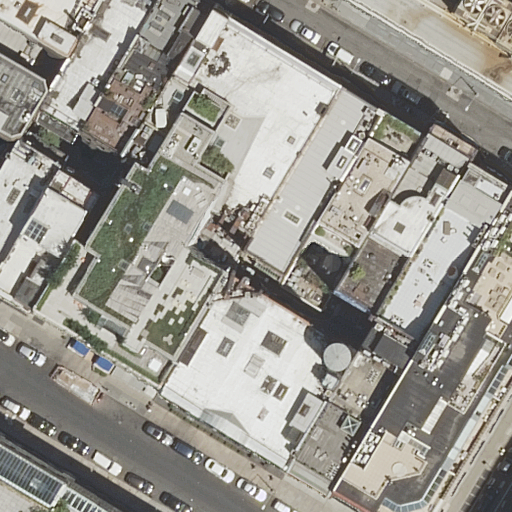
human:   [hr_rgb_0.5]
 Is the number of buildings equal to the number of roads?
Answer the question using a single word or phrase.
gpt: no

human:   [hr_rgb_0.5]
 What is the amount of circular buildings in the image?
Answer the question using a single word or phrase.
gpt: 0

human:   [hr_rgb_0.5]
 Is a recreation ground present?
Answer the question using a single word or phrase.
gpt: no

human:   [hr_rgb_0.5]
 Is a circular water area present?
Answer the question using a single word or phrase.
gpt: no

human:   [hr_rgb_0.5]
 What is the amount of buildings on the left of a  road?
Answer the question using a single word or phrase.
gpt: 12

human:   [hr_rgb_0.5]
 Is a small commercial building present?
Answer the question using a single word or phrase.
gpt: no

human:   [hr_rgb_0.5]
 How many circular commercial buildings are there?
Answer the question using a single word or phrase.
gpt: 0

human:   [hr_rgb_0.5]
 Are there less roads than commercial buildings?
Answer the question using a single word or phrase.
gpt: no

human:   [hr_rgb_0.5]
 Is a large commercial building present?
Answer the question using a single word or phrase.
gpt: no

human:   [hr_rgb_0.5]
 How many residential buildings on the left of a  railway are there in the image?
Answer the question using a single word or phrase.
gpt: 0

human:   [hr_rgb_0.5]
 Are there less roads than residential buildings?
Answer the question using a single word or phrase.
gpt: yes

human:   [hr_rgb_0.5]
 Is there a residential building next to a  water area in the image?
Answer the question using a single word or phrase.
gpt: no

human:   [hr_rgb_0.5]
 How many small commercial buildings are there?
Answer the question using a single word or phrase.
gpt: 0

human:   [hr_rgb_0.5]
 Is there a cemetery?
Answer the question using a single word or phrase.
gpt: no

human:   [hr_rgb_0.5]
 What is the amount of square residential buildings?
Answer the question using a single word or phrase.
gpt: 0

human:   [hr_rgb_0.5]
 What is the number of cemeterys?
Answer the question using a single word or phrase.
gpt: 0

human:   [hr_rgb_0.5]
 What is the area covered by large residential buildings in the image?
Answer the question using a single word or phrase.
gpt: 8277m2

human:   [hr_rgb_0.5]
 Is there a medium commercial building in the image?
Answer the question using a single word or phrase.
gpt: no

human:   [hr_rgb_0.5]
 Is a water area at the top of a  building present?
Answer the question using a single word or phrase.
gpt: no

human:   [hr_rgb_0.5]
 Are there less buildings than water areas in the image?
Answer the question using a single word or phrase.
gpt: no

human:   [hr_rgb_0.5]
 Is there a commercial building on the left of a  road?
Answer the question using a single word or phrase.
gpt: no

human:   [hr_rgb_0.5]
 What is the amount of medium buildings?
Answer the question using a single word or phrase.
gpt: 8

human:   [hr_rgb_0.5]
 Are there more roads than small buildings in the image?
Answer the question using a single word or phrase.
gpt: no

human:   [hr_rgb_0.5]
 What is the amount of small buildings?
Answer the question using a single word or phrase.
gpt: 4

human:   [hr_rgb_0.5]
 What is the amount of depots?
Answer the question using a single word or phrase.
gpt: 0

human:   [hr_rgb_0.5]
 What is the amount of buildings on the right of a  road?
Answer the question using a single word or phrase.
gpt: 9

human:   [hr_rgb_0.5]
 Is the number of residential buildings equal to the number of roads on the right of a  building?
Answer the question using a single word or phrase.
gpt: no

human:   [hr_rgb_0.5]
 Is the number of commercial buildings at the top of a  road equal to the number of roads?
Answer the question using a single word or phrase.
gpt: no

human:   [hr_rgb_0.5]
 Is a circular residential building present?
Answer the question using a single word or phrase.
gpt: no

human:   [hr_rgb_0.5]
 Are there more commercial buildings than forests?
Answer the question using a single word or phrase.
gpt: no

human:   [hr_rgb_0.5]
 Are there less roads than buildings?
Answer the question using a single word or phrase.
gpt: yes

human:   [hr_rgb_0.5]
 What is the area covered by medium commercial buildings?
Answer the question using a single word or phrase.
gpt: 0m2

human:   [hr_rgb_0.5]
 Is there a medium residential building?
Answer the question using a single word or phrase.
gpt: yes

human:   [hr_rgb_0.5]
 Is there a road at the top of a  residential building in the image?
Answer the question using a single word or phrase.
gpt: yes

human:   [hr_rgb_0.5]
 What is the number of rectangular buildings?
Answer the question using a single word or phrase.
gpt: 13

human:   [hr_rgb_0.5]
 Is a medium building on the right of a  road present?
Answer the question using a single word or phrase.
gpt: yes